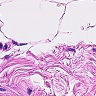
Metastatic tissue present: no